Question: I have a problem with tabControl RightToLeftProperty. I have set the RightToLeft property to Yes, and RightToLeftLayout property to true. But I got this result.

The text has been moved to right, but the tabs still stay in left, and the text is clickable, but tabs no. What may be the problem ? Thanks for help
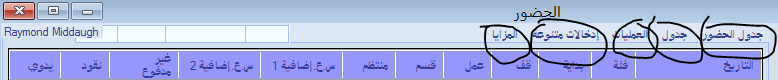
Answer: if you set the "RightToLeft" property to Yes and "RightToLeftLayout" property to true, then the tab should move to the right side. surely it will work. please check your code or post your code.
or
you can do this through code, for example
'''
Point p = new Point();
p.X = tabControl1.Location.X + 5;
p.Y = tabControl1.Location.Y + 5;
tabControl1.Location = p;
'''